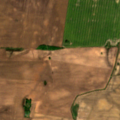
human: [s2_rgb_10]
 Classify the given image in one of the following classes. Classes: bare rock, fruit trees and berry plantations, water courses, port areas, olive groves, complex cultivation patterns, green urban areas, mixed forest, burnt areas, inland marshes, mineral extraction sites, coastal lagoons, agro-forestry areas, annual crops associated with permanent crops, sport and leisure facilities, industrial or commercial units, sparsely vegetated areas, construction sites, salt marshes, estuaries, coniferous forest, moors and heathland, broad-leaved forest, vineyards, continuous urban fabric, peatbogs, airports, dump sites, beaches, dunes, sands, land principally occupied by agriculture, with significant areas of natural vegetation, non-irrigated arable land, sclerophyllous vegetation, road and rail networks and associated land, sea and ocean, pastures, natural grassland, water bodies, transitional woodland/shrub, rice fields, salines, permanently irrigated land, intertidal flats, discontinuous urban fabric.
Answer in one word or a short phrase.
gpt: non-irrigated arable land